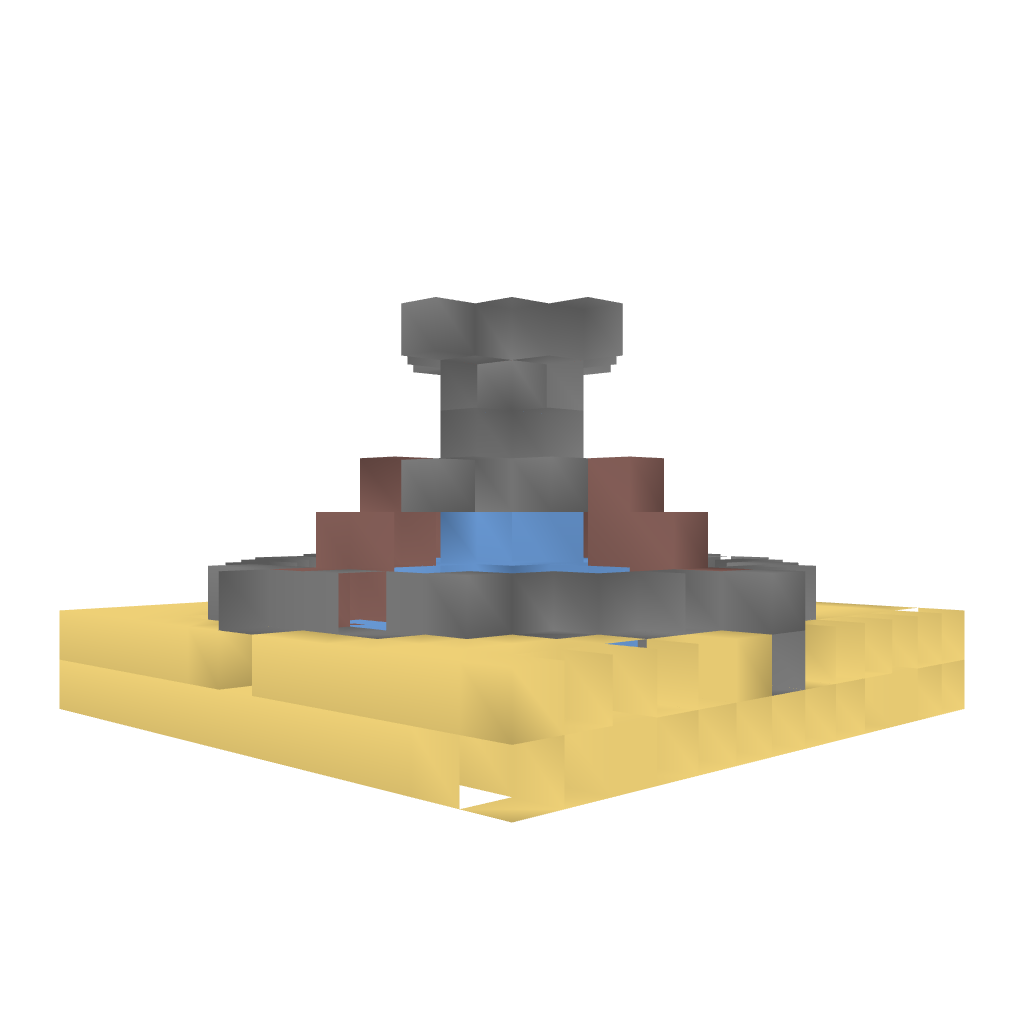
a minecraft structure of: Cactus Fountain high quality